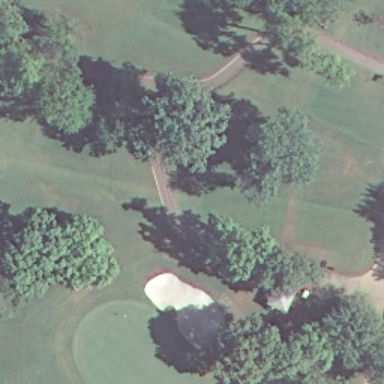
This is a part of a golf course with turfs and some bunkers and trees .